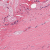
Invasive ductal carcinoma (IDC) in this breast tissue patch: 0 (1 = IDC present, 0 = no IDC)